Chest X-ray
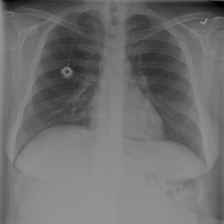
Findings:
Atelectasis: negative
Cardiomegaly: negative
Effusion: negative
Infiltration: negative
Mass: negative
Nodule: positive
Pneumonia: negative
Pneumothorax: negative
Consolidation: negative
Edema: negative
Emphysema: negative
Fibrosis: negative
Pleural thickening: negative
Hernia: negative